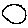
Label: circle